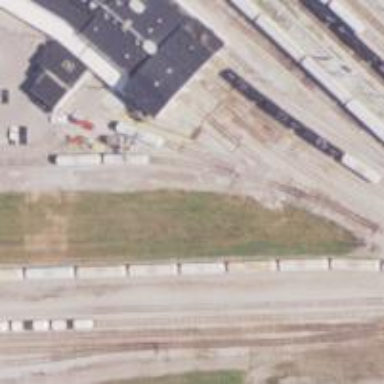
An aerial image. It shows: Railway spur service.